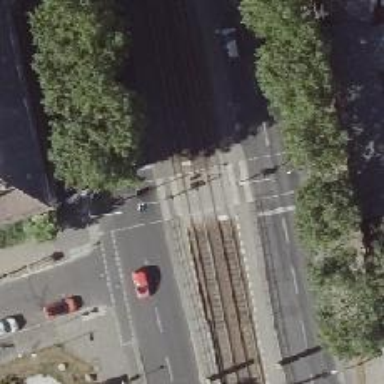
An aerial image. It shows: Tram level crossing on railway.